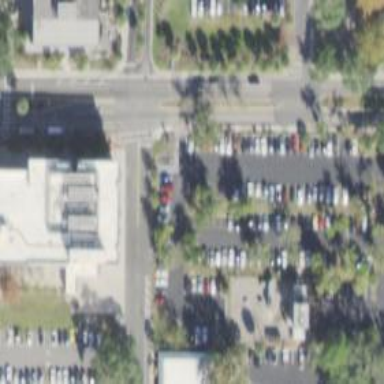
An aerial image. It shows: Parking space.